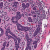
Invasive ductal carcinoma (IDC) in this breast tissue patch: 0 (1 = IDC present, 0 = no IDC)